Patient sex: F
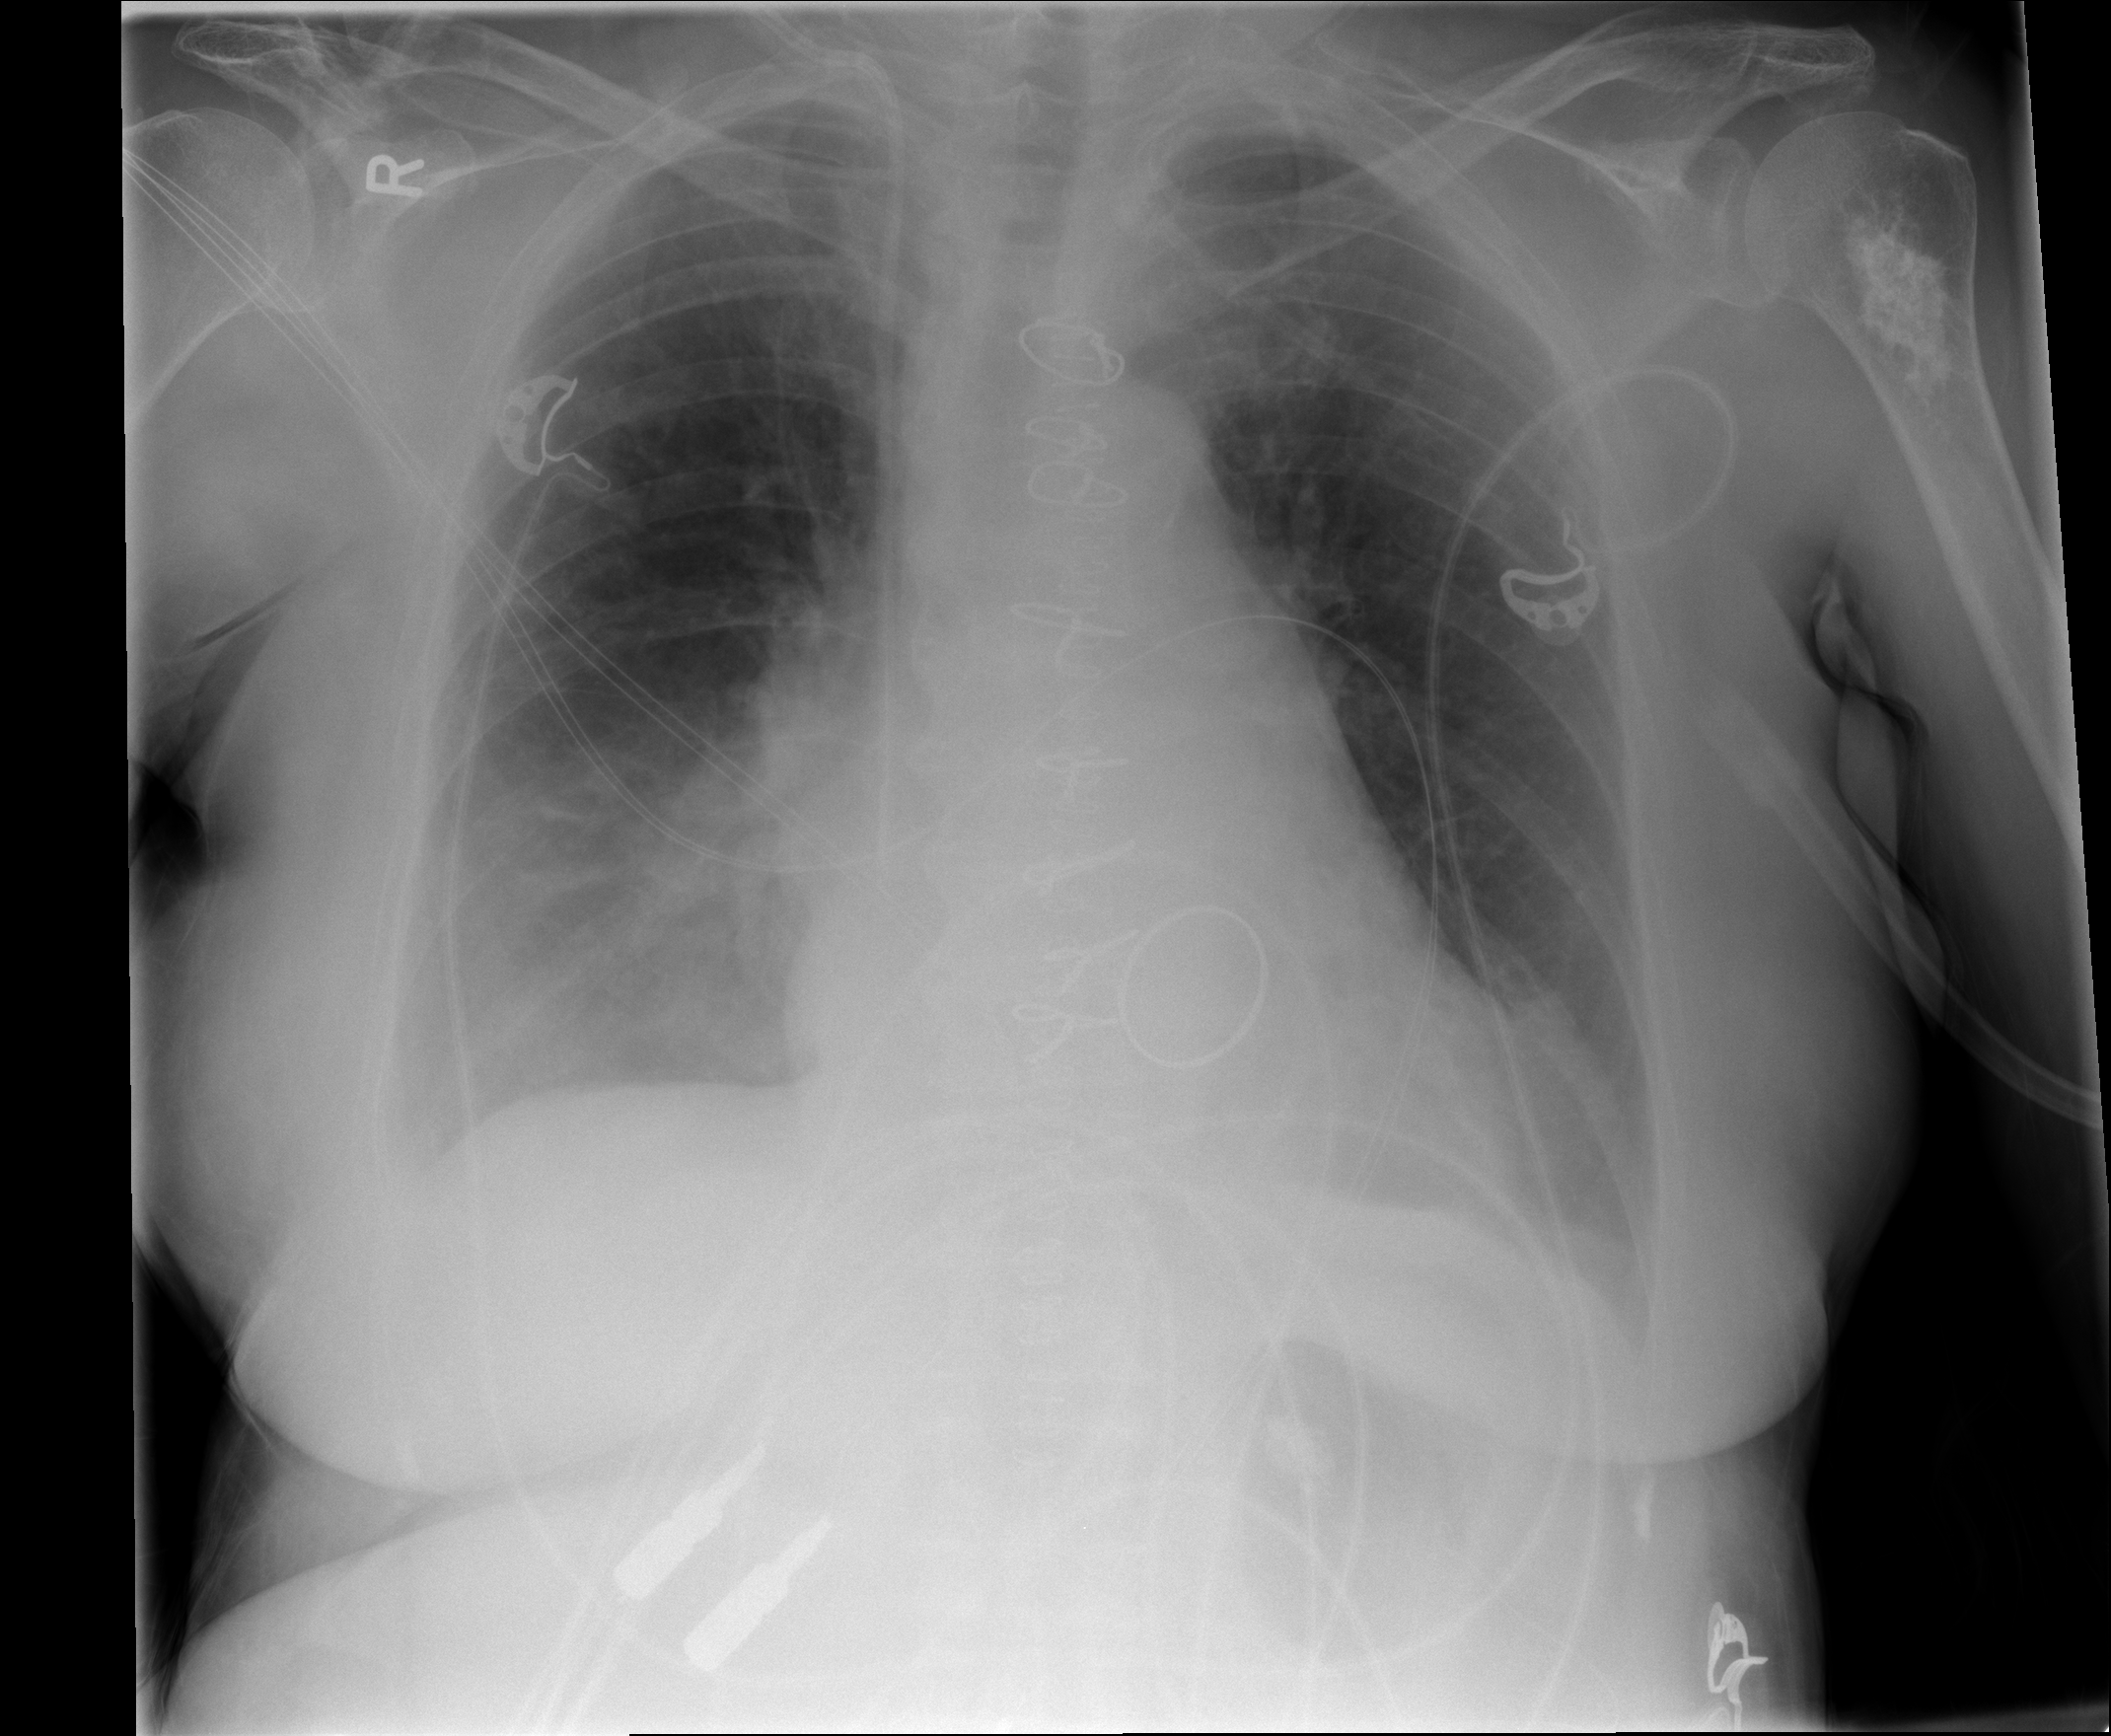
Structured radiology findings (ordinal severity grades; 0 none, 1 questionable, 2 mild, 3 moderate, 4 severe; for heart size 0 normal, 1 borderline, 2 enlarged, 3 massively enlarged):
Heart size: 0
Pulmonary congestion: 0
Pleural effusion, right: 2
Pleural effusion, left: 1
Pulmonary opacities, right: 2
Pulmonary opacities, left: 0
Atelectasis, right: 2
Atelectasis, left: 2